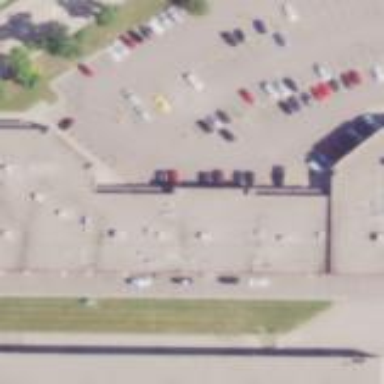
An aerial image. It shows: Mall building.